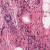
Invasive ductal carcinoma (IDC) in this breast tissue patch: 0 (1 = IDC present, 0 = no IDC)